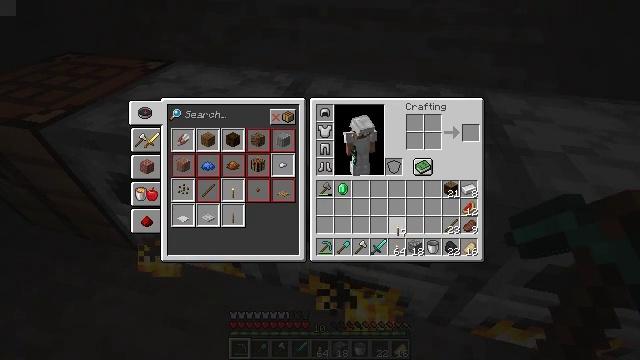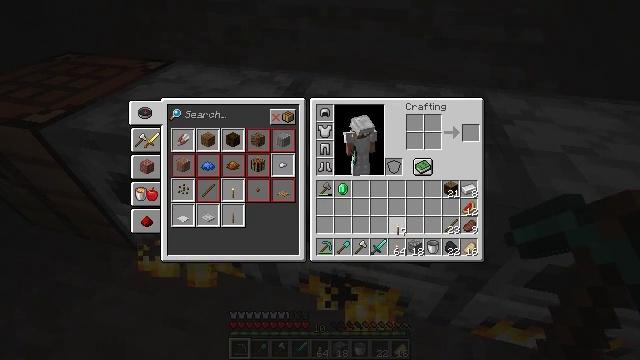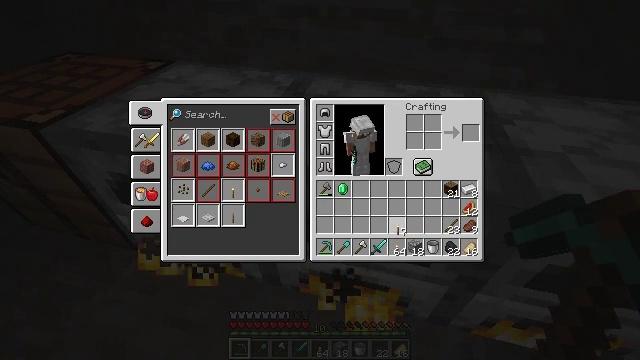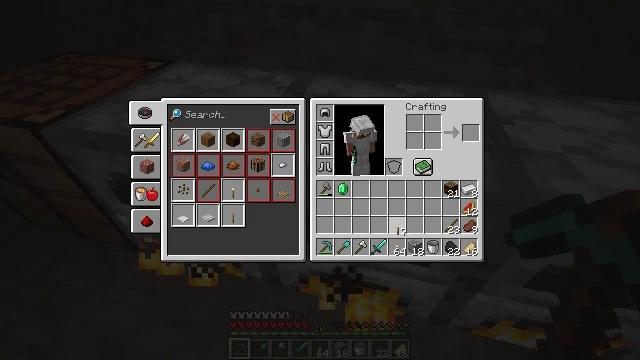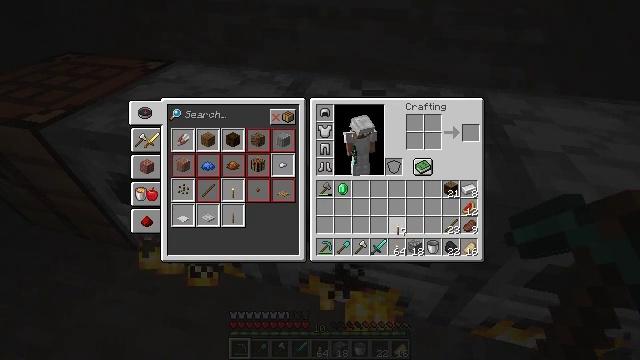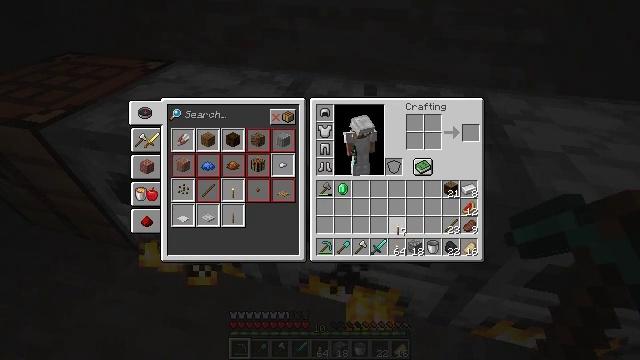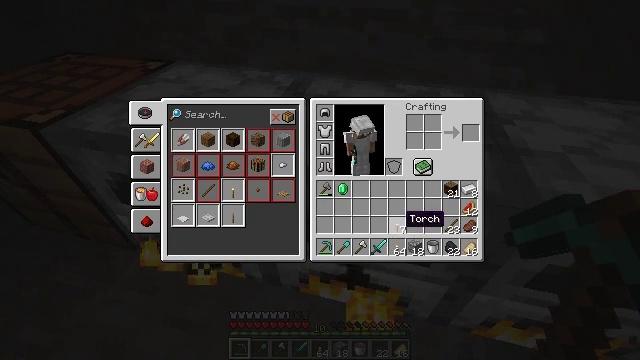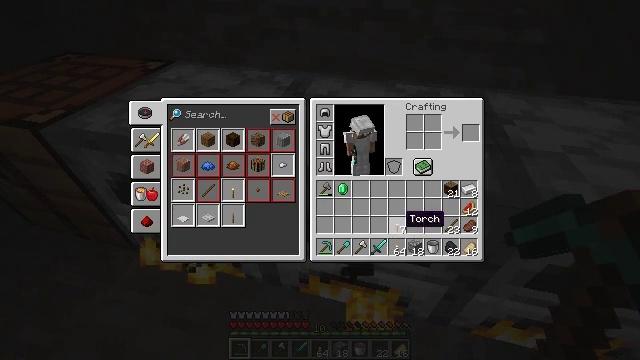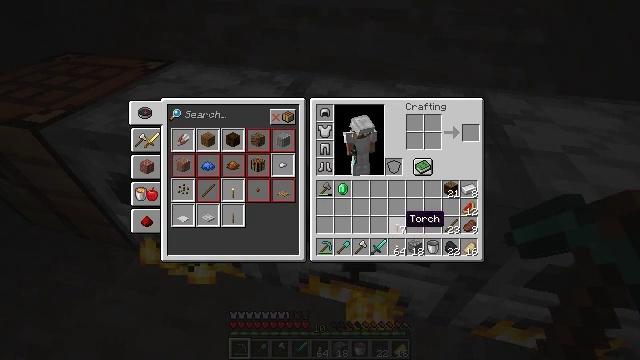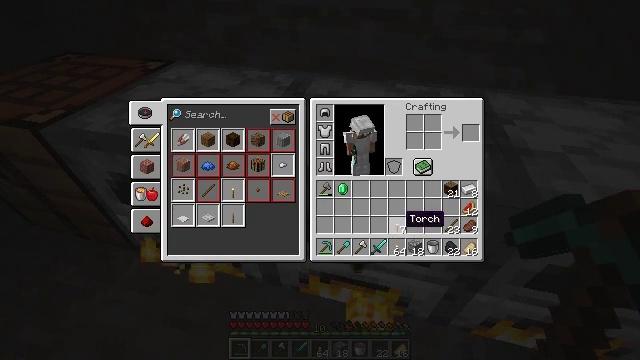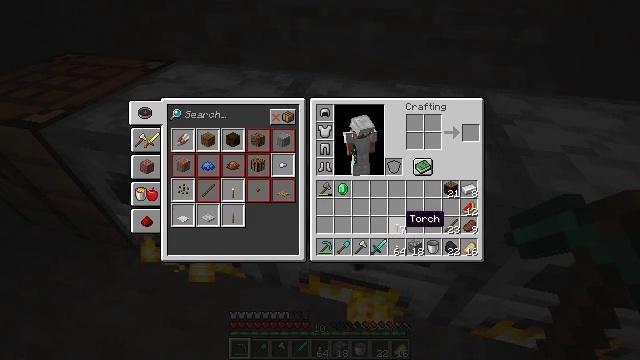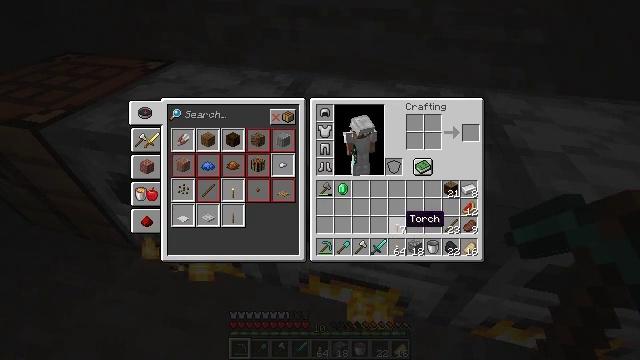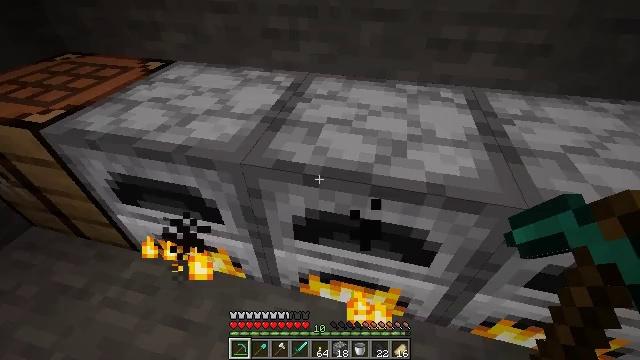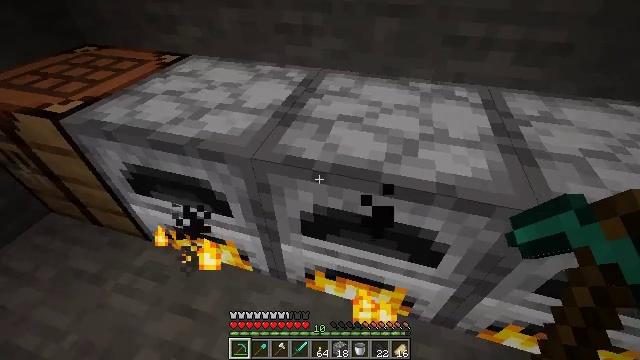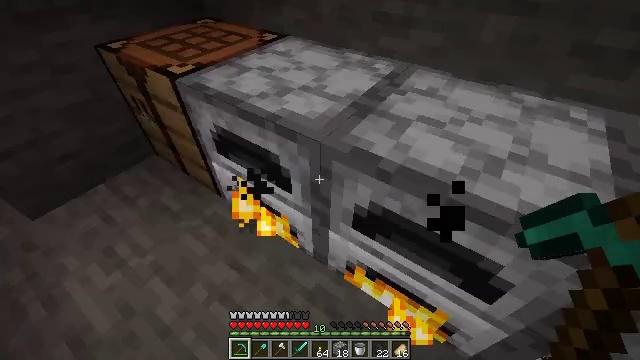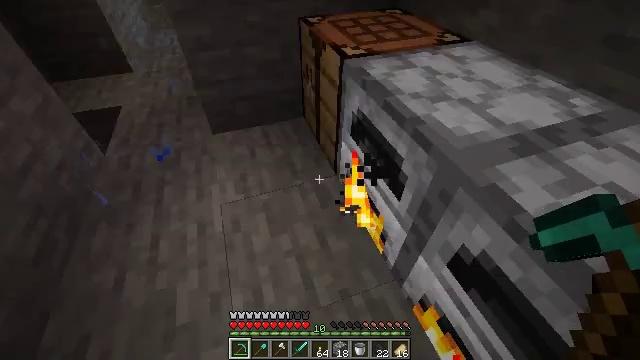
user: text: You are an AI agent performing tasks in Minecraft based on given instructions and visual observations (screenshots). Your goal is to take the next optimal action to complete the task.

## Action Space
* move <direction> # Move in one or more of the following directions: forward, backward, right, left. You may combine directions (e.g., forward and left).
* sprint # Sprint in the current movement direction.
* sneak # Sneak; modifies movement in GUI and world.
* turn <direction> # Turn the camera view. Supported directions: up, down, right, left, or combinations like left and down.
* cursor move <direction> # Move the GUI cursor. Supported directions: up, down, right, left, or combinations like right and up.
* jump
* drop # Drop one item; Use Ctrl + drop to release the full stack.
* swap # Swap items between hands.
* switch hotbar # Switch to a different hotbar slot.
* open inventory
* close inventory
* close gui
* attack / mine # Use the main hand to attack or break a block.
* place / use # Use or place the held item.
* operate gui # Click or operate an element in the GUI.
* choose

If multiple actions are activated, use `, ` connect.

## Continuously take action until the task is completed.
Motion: motion action
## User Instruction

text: Drop an emerald.
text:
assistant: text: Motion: no_op
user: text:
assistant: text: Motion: no_op
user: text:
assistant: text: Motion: operate gui
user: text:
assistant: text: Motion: operate gui
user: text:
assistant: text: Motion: operate gui
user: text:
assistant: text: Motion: no_op
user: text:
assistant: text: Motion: no_op
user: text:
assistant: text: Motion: no_op
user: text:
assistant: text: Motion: no_op
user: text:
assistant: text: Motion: no_op
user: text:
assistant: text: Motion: no_op
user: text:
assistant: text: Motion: no_op
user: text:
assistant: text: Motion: turn left
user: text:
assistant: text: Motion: turn left and down
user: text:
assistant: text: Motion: turn left and down
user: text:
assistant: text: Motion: turn left
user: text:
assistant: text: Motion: turn left
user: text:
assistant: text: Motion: turn left and up
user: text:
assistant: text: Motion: turn left and up
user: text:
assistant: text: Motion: no_op
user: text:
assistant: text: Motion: no_op
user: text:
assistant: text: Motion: no_op
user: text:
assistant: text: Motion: no_op
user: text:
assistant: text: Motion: move forward and move right, turn right
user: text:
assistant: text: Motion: move forward and move right, turn right and up
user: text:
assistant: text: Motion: move forward and move right, turn right and down
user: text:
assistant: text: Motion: move forward and move right, turn right and down
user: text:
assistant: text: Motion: move forward and move right, turn right
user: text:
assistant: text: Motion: move forward and move right
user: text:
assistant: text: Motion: move forward and move right